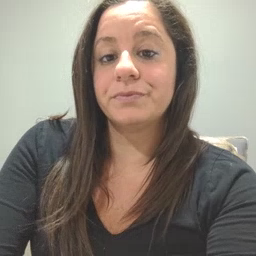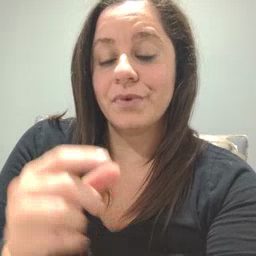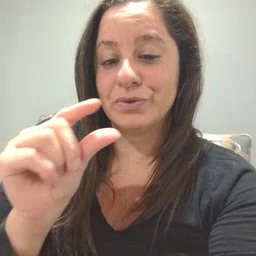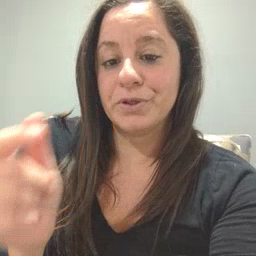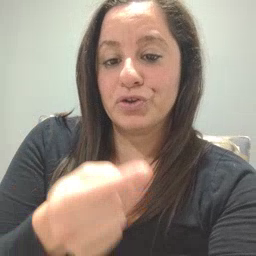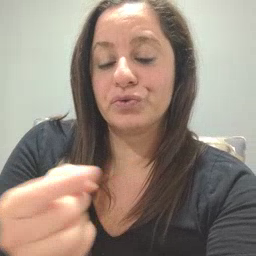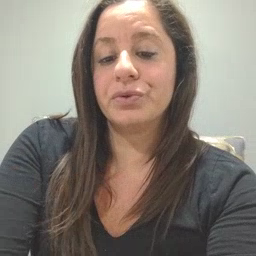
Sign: owie